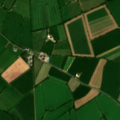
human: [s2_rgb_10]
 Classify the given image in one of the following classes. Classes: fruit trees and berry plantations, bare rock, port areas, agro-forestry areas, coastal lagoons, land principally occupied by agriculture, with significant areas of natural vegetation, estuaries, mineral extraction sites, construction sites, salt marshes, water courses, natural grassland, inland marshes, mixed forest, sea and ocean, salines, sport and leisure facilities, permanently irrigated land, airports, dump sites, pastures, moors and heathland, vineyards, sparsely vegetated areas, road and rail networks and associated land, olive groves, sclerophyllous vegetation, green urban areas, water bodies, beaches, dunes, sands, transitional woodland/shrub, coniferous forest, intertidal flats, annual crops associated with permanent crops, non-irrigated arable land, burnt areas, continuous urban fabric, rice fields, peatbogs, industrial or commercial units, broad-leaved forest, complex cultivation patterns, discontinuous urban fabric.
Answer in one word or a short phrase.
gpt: non-irrigated arable land, pastures